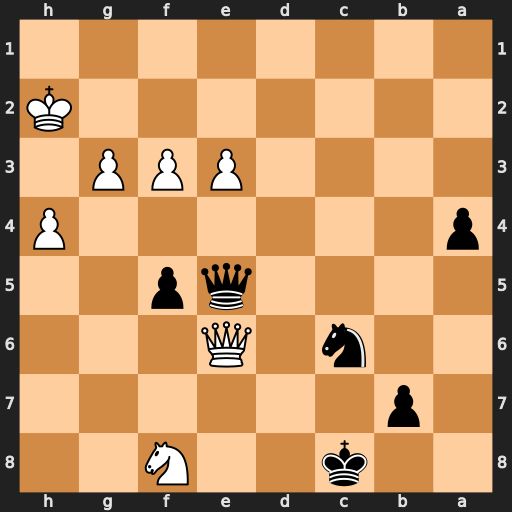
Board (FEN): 2k2N2/1p6/2n1Q3/4qp2/p6P/4PPP1/7K/8
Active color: b
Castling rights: -
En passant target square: -
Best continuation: Qxe6 Nxe6 a3